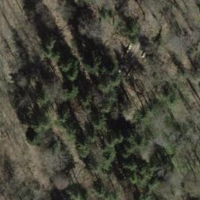
EUNIS habitat code: 44
Species observed at this site:
Sambucus racemosa
Geranium robertianum
Helix pomatia